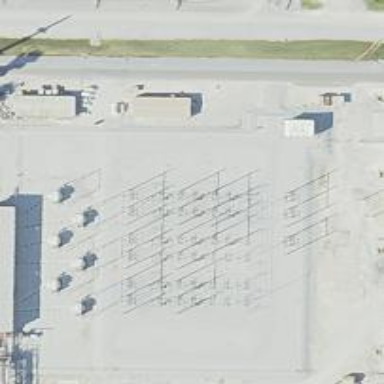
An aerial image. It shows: Switch for power supply.